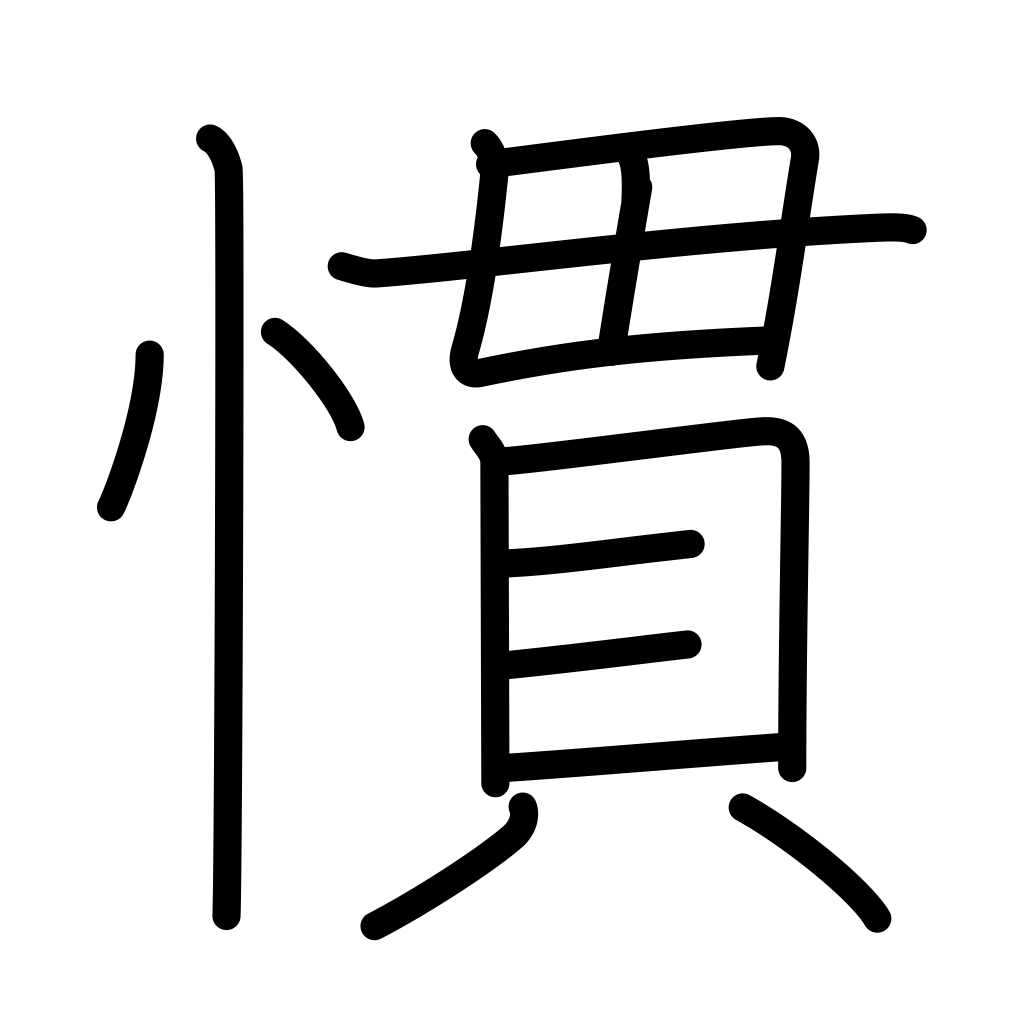
Meaning: accustomed, get used to, become experienced